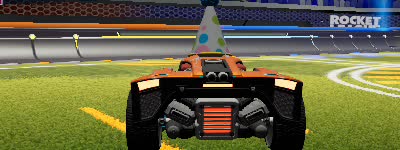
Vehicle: breakout